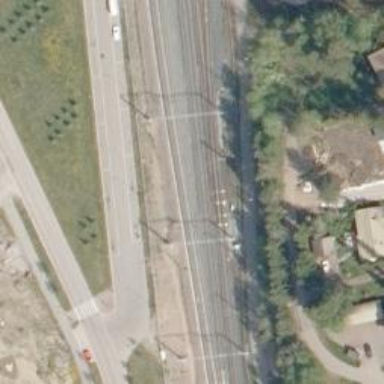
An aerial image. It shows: Contact line indicates electrification.